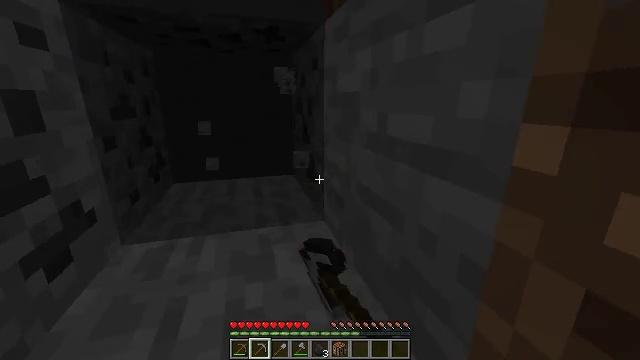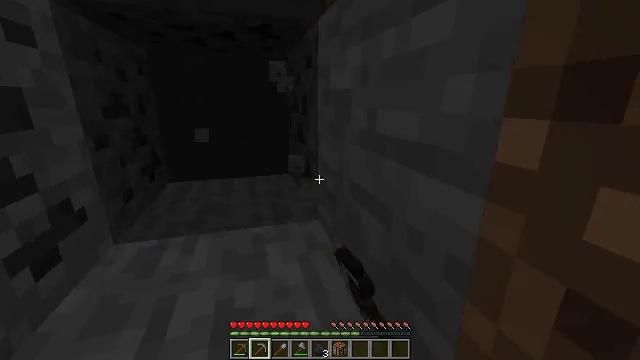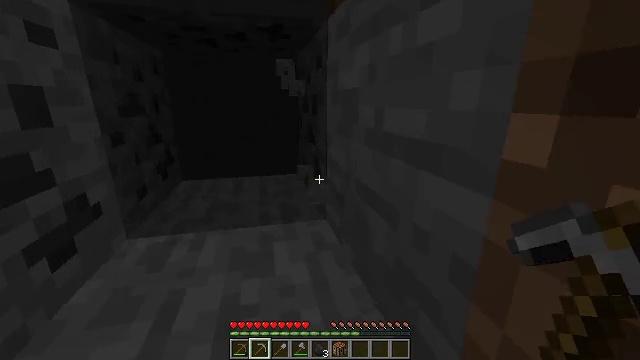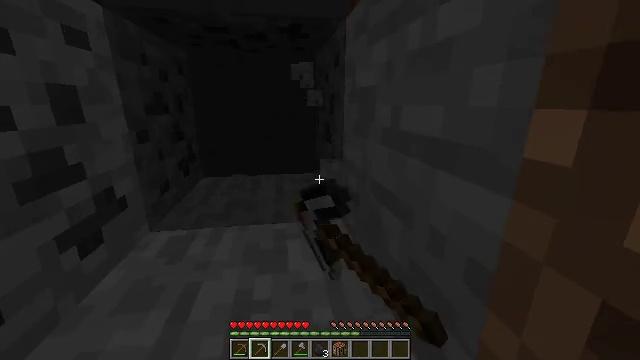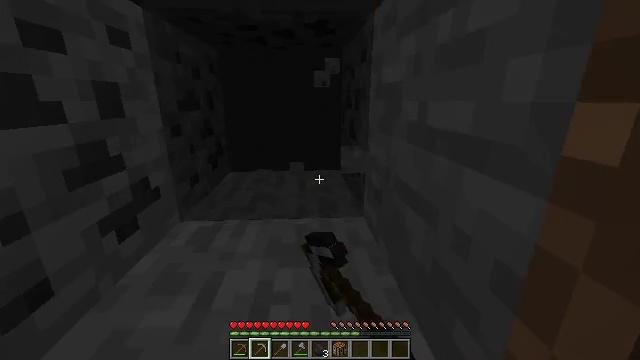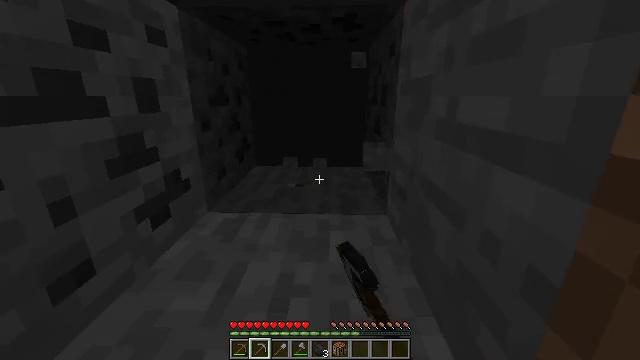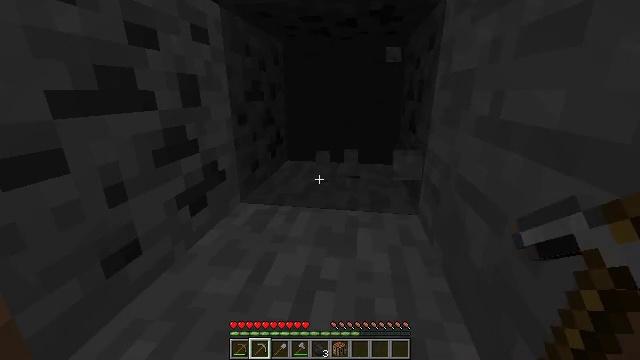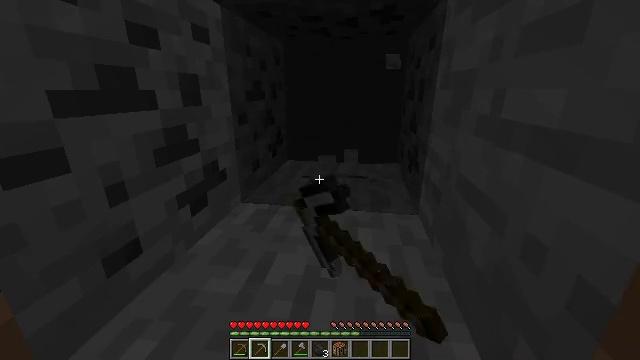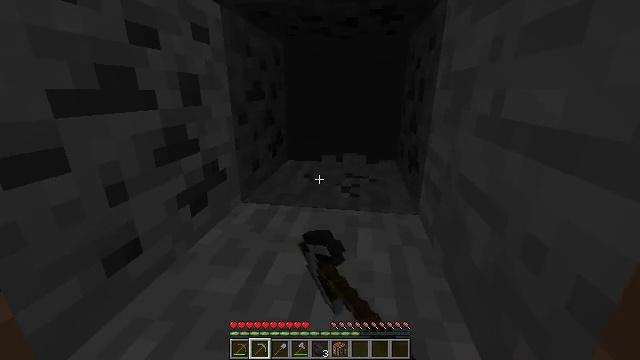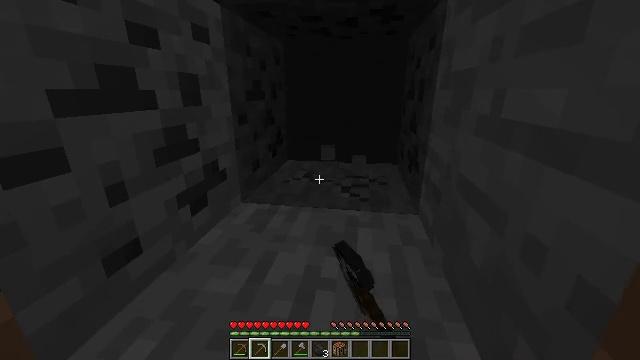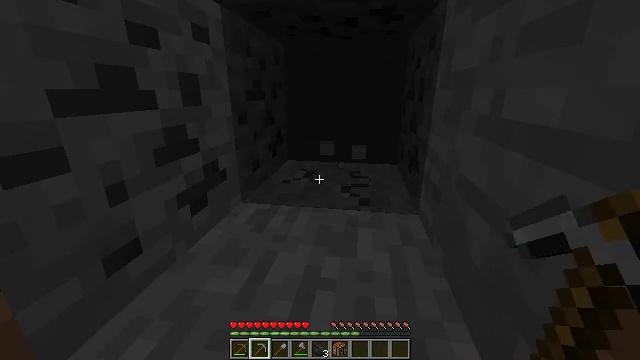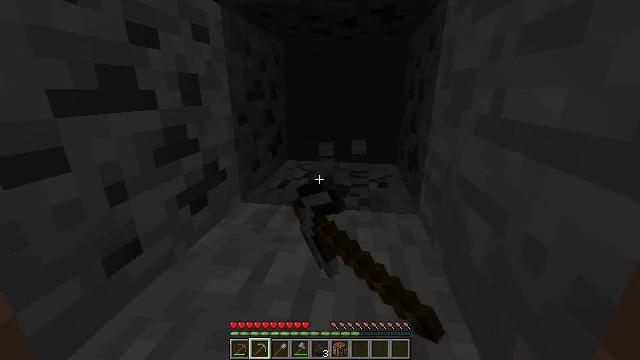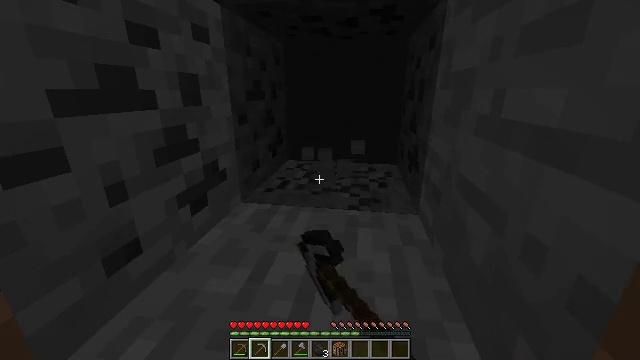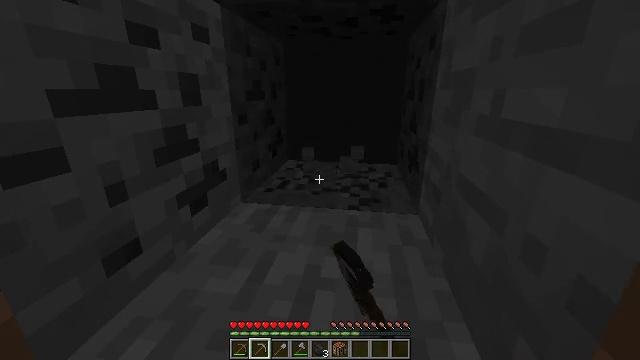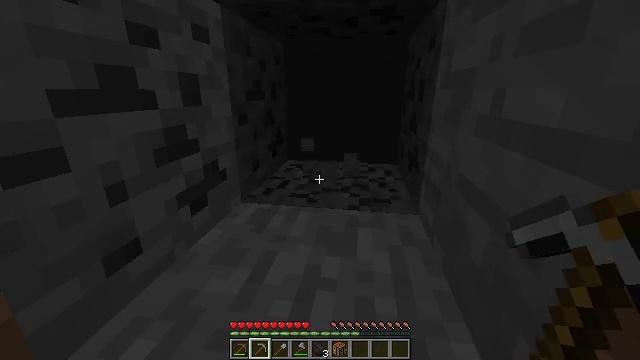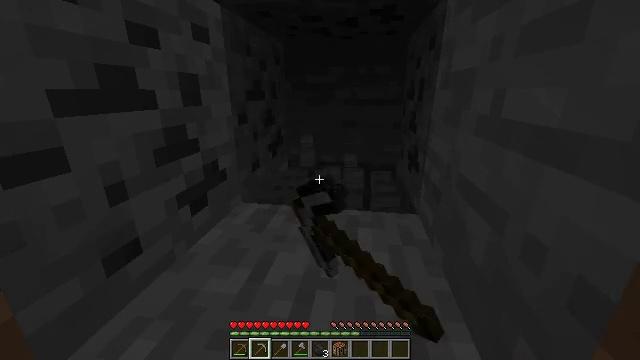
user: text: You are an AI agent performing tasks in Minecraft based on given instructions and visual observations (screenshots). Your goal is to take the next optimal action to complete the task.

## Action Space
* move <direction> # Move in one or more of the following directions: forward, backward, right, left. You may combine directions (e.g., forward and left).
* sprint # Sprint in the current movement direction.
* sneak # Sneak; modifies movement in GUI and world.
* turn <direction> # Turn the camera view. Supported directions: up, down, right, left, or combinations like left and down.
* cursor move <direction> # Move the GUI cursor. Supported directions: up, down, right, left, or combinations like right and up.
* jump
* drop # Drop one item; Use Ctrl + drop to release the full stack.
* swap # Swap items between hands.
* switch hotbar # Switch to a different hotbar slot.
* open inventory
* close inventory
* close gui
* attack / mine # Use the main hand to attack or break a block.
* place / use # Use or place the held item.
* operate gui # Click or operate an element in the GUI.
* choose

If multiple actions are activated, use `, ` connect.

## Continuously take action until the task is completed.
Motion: motion action
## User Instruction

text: Collect stone from the mine.
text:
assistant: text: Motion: attack / mine
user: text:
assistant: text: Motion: turn left, attack / mine
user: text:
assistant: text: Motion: turn left, attack / mine
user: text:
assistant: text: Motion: turn left, attack / mine
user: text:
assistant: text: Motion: turn left, attack / mine
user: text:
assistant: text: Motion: turn left, attack / mine
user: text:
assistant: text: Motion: attack / mine
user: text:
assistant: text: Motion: attack / mine
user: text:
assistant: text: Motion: attack / mine
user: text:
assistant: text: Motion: attack / mine
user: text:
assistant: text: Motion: attack / mine
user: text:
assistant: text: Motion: attack / mine
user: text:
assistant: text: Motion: attack / mine
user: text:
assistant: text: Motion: attack / mine
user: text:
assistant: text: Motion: attack / mine
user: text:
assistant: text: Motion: attack / mine
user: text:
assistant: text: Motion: attack / mine
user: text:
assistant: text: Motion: attack / mine
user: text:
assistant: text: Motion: attack / mine
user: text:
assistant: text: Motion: attack / mine
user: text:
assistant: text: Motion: attack / mine
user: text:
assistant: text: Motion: attack / mine
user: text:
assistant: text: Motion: turn down, attack / mine
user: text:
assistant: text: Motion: turn right and down, attack / mine
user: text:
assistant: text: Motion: turn right and down, attack / mine
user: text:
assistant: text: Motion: turn right and down, attack / mine
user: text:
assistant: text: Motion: attack / mine
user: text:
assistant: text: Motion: attack / mine
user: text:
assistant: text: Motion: attack / mine
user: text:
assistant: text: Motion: attack / mine